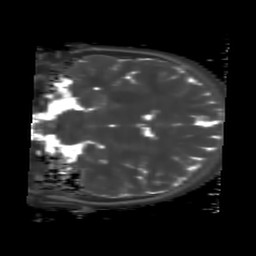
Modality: T2map
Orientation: coronal
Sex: male
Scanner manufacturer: siemens
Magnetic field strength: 3 T
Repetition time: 4 s